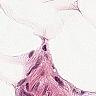
Metastatic tissue present: no